Interaction volume radius: 5 \u00c5
Interaction volume height: 20 \u00c5
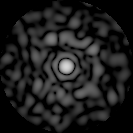
Disorder parameter: 0.8775